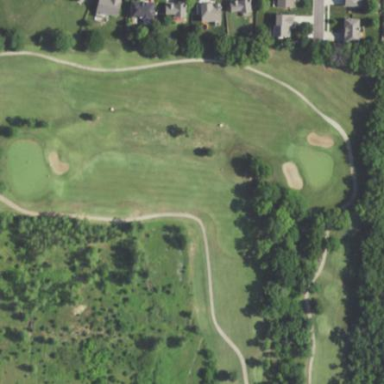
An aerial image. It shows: Golf fairway surrounded by grass.